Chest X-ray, AP view. Patient: 12 years old, sex M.
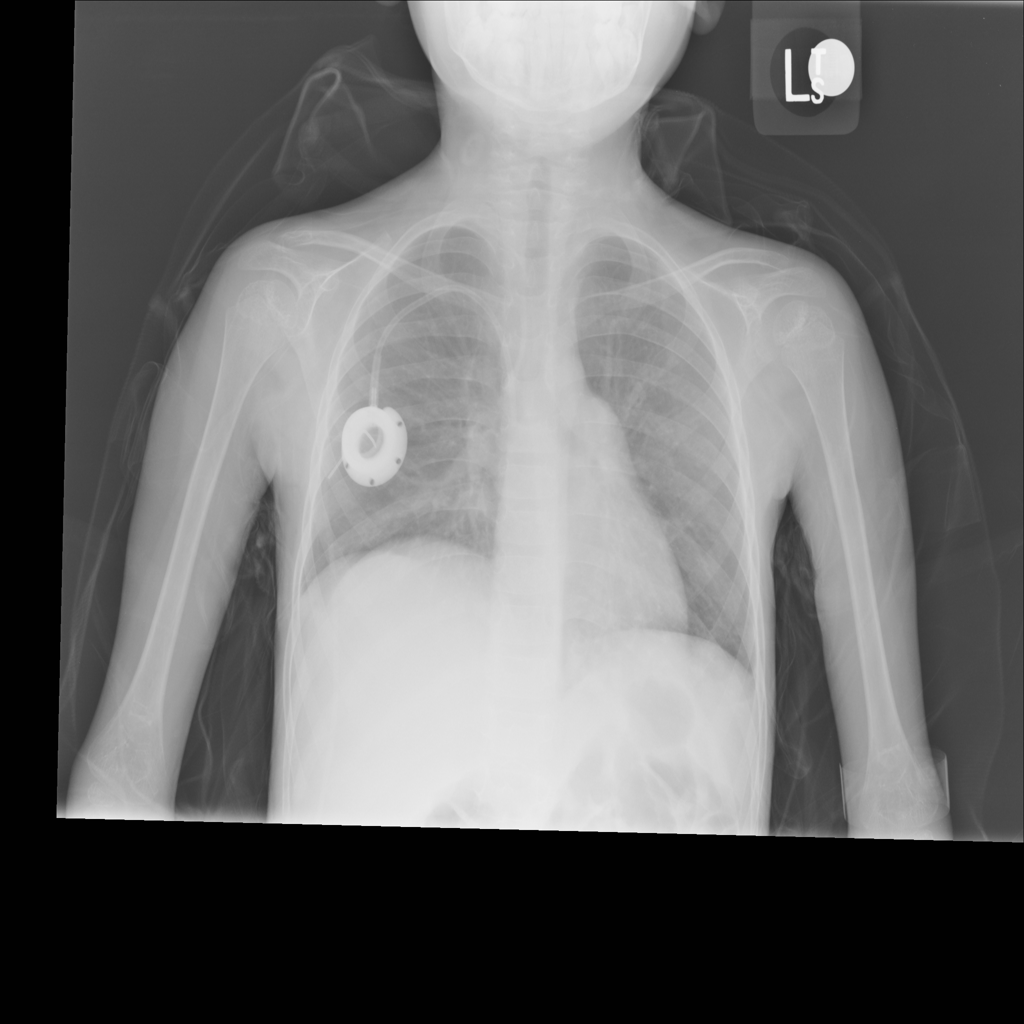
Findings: No Finding